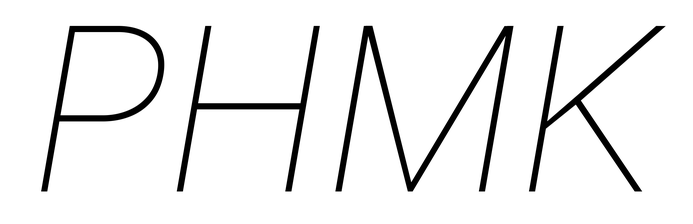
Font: Roboto-Italic_Thin_Italic